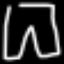
Label: pants